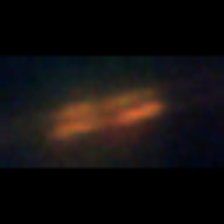
Taxon: Pennate
Group: Diatoms